Question:
i need these spinners to vertically center the text. i've tried stuff like this in the Spinner xml definition:
'''
<Spinner
android:id="@+id/dir_spn"
android:layout_gravity="center_vertical"
android:gravity="center_vertical"
android:layout_weight="1"/>
'''
i tried building a custom drop down layout:
'''
<?xml version="1.0" encoding="utf-8"?>
<CheckedTextView xmlns:android="http://schemas.android.com/apk/res/android"
android:id="@android:id/text1"
style="@style/SpinnerDropDownItem"
android:singleLine="true"
android:layout_width="match_parent"
android:layout_height="?android:attr/listPreferredItemHeight"
android:ellipsize="marquee" />
'''
styles.xml:
'''
<resources>
<style name="SpinnerDropDownItem">
<item name="android:gravity">center_vertical</item>
<item name="android:layout_gravity">center_vertical</item>
<item name="android:textColor">?android:attr/textColorPrimary</item>
<item name="android:textColorHighlight">#FFFF9200</item>
<item name="android:textColorHint">?android:attr/textColorHint</item>
<item name="android:textColorLink">#5C5CFF</item>
<item name="android:textSize">16sp</item>
<item name="android:textStyle">normal</item>
</style>
</resources>
'''
adapter dropdown set:
'''
adapter.setDropDownViewResource(R.layout.spinner_dropdown_item);
'''
how do i get the Spinner text to center vertically?
EDIT:
it may be worth mentioning that the Activity is themed in the manifest thusly:
'''
<resources>
<style name="SpeakNSpell" parent="@android:style/Theme">
<item name="android:minHeight">68sp</item>
</style>
</resources>
'''
which makes all Views at least 68sp high. is this affecting the text inside the Spinner as well?
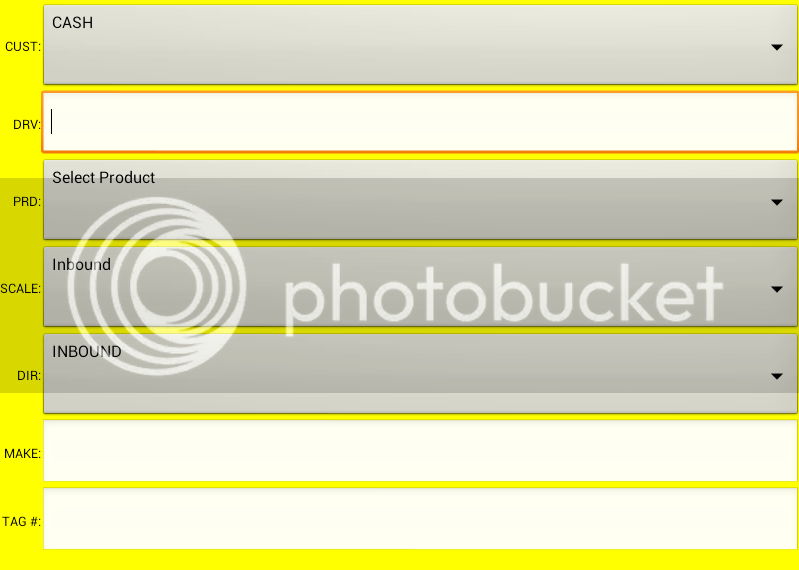
Answer: You seem to want to center the text vertically in the item resource, shown below, but your code examples targets the dropdown menu...

The top Spinner is the default android simple_spinner_item layout and the bottom is the same but has 'android:gravity="center_vertical"' added.
'''
<TextView xmlns:android="http://schemas.android.com/apk/res/android"
android:id="@android:id/text1"
style="?android:attr/spinnerItemStyle"
android:layout_width="match_parent"
android:layout_height="wrap_content"
android:ellipsize="marquee"
android:gravity="center_vertical"
android:singleLine="true" />
'''
You can see that I used your Theme with the large 'minHeight'. Here is a basic example to use this layout in an Adapter:
'''
Spinner spinner = (Spinner) findViewById(R.id.spinner);
ArrayAdapter<String> adapter = new ArrayAdapter<String>(this, R.layout.spinner_item, list);
// set whatever dropdown resource you want
spinner.setAdapter(adapter);
'''
I went with the assumption that you want "CASH", "Select Product", etc from your picture centered, let me know if you where trying to do something else!